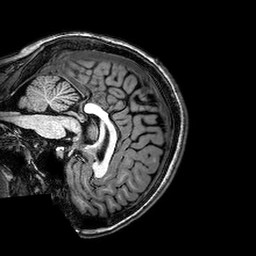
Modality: T1w
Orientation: sagittal
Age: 21
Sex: female